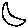
Label: moon